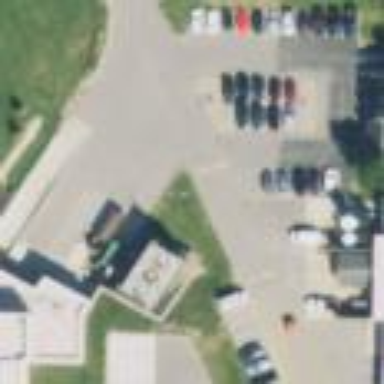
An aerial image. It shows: Parking space.